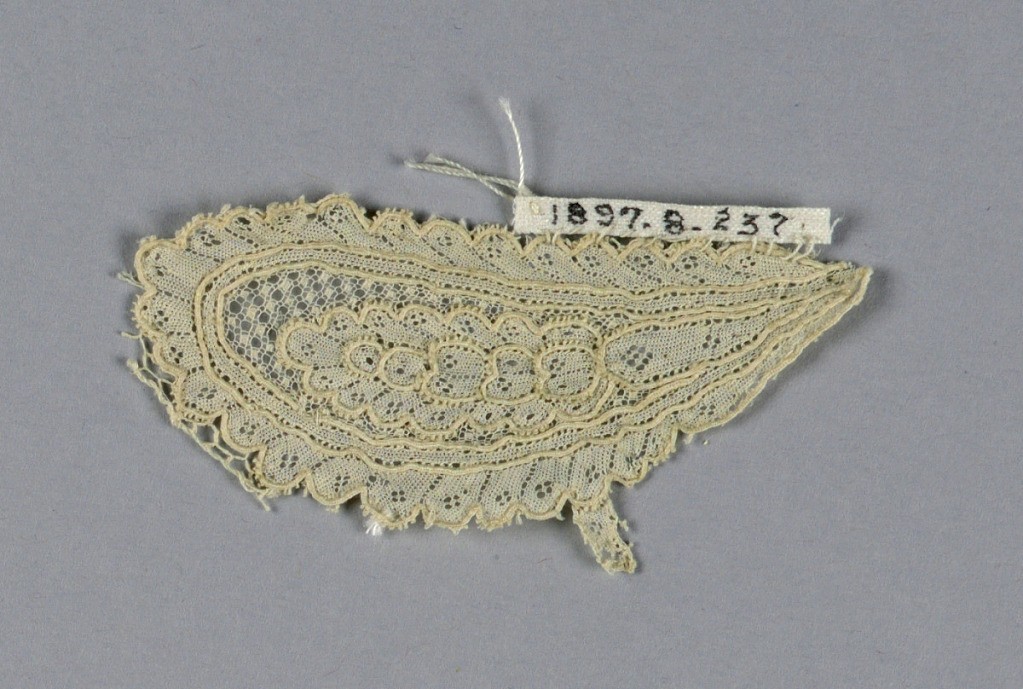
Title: Fragment
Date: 18th century
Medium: linen Technique: needle lace
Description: Fragment of Argentan lace with a leaf design.